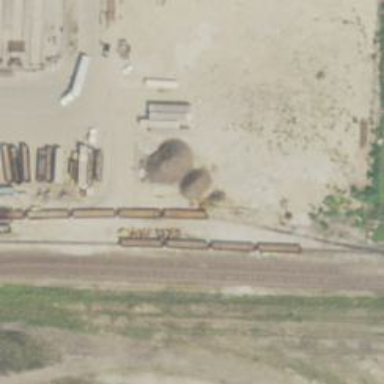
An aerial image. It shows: Unused railway yard.